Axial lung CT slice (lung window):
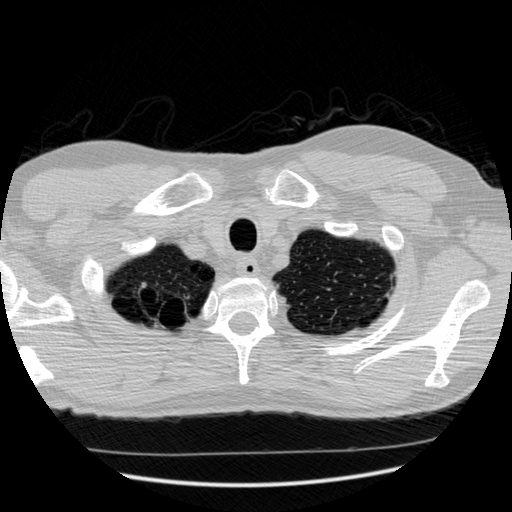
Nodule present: no